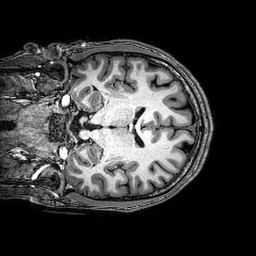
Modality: T1w
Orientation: coronal
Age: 19
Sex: male
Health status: healthy
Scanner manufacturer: philips
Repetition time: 0.008297 s
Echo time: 0.00381 s